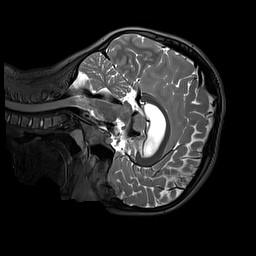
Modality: T2w
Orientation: sagittal
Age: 9
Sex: female
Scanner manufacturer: siemens
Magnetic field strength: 3 T
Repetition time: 3.2 s
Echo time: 0.408 s